Field crop: tomato
Growth stage: 1
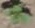
Species: solanum